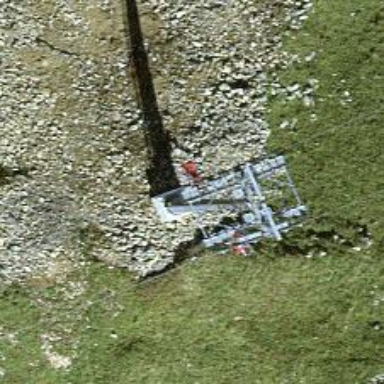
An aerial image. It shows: Pylon for aerialway.